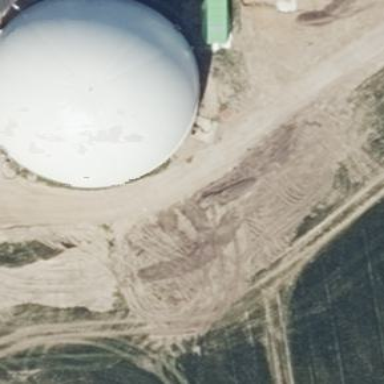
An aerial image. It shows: Silo.